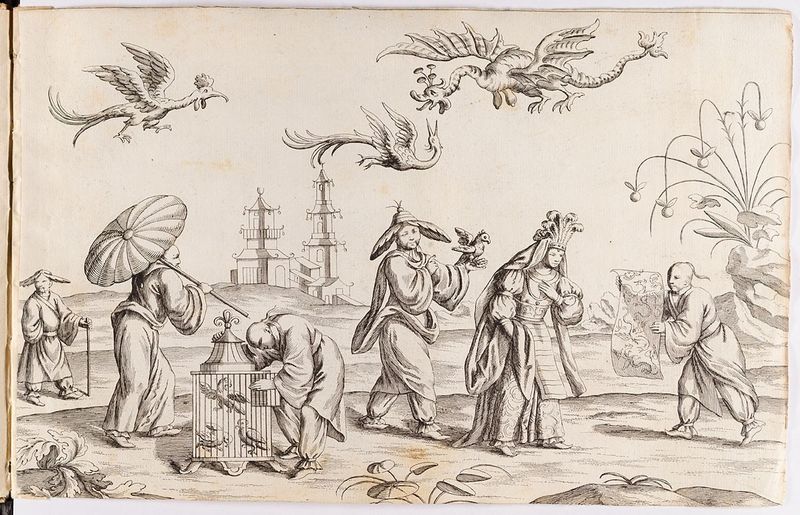
Titel: Chinadarstellung
Künstler: Martin Engelbrecht
Standort: Hamburg
Institution: Museum für Kunst und Gewerbe Hamburg
Schlagwörter: akt, vogel, menschen, zeichnung, schirm, sonnenschirm, tiere, architektur, barock, bild, vögel, figur, pflanzen, turm, papier, grafik, graphik, kaiser, fotografie, photographie, druckgraphik, druckgrafik, stich, china, fabelwesen, käfig, kupferstich, ungeheuer, drachen, drache, monster, fabeltier, fabeltiere, phantastik, gerippt, zwitterwesen, monstrum, das, reproduktionen, sonnenschrim, ?, barockzeit, barockzeitalter, druckerzeugnisse, körper, völker, nationalitäten, gegenstände, ornamentstich, vorlageblätter, vogelkäfig, chinesendarstellungen, länder, fantastische, parallelwelt, phantasiewelt